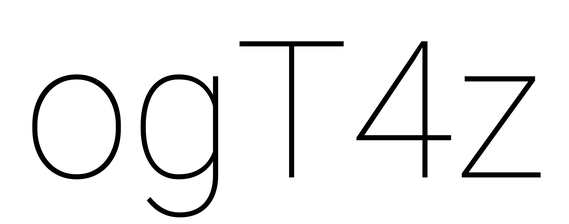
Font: Roboto_Thin